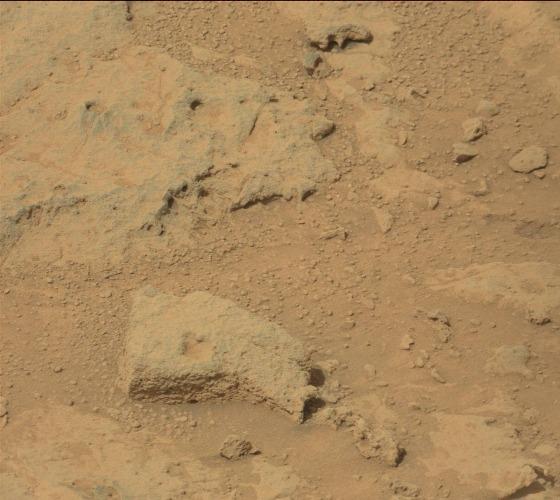
Terrain classes present: Bedrock, Gravel / Sand / Soil, Rock, Shadow